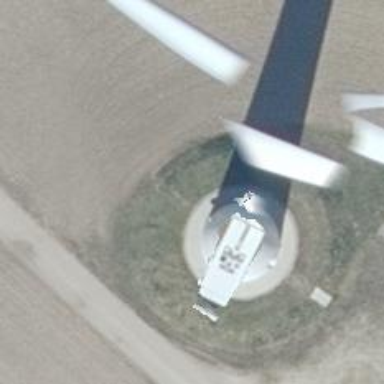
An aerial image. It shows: Wind generator powered by wind. The generator type is horizontal axis and it uses wind turbines.